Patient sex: M
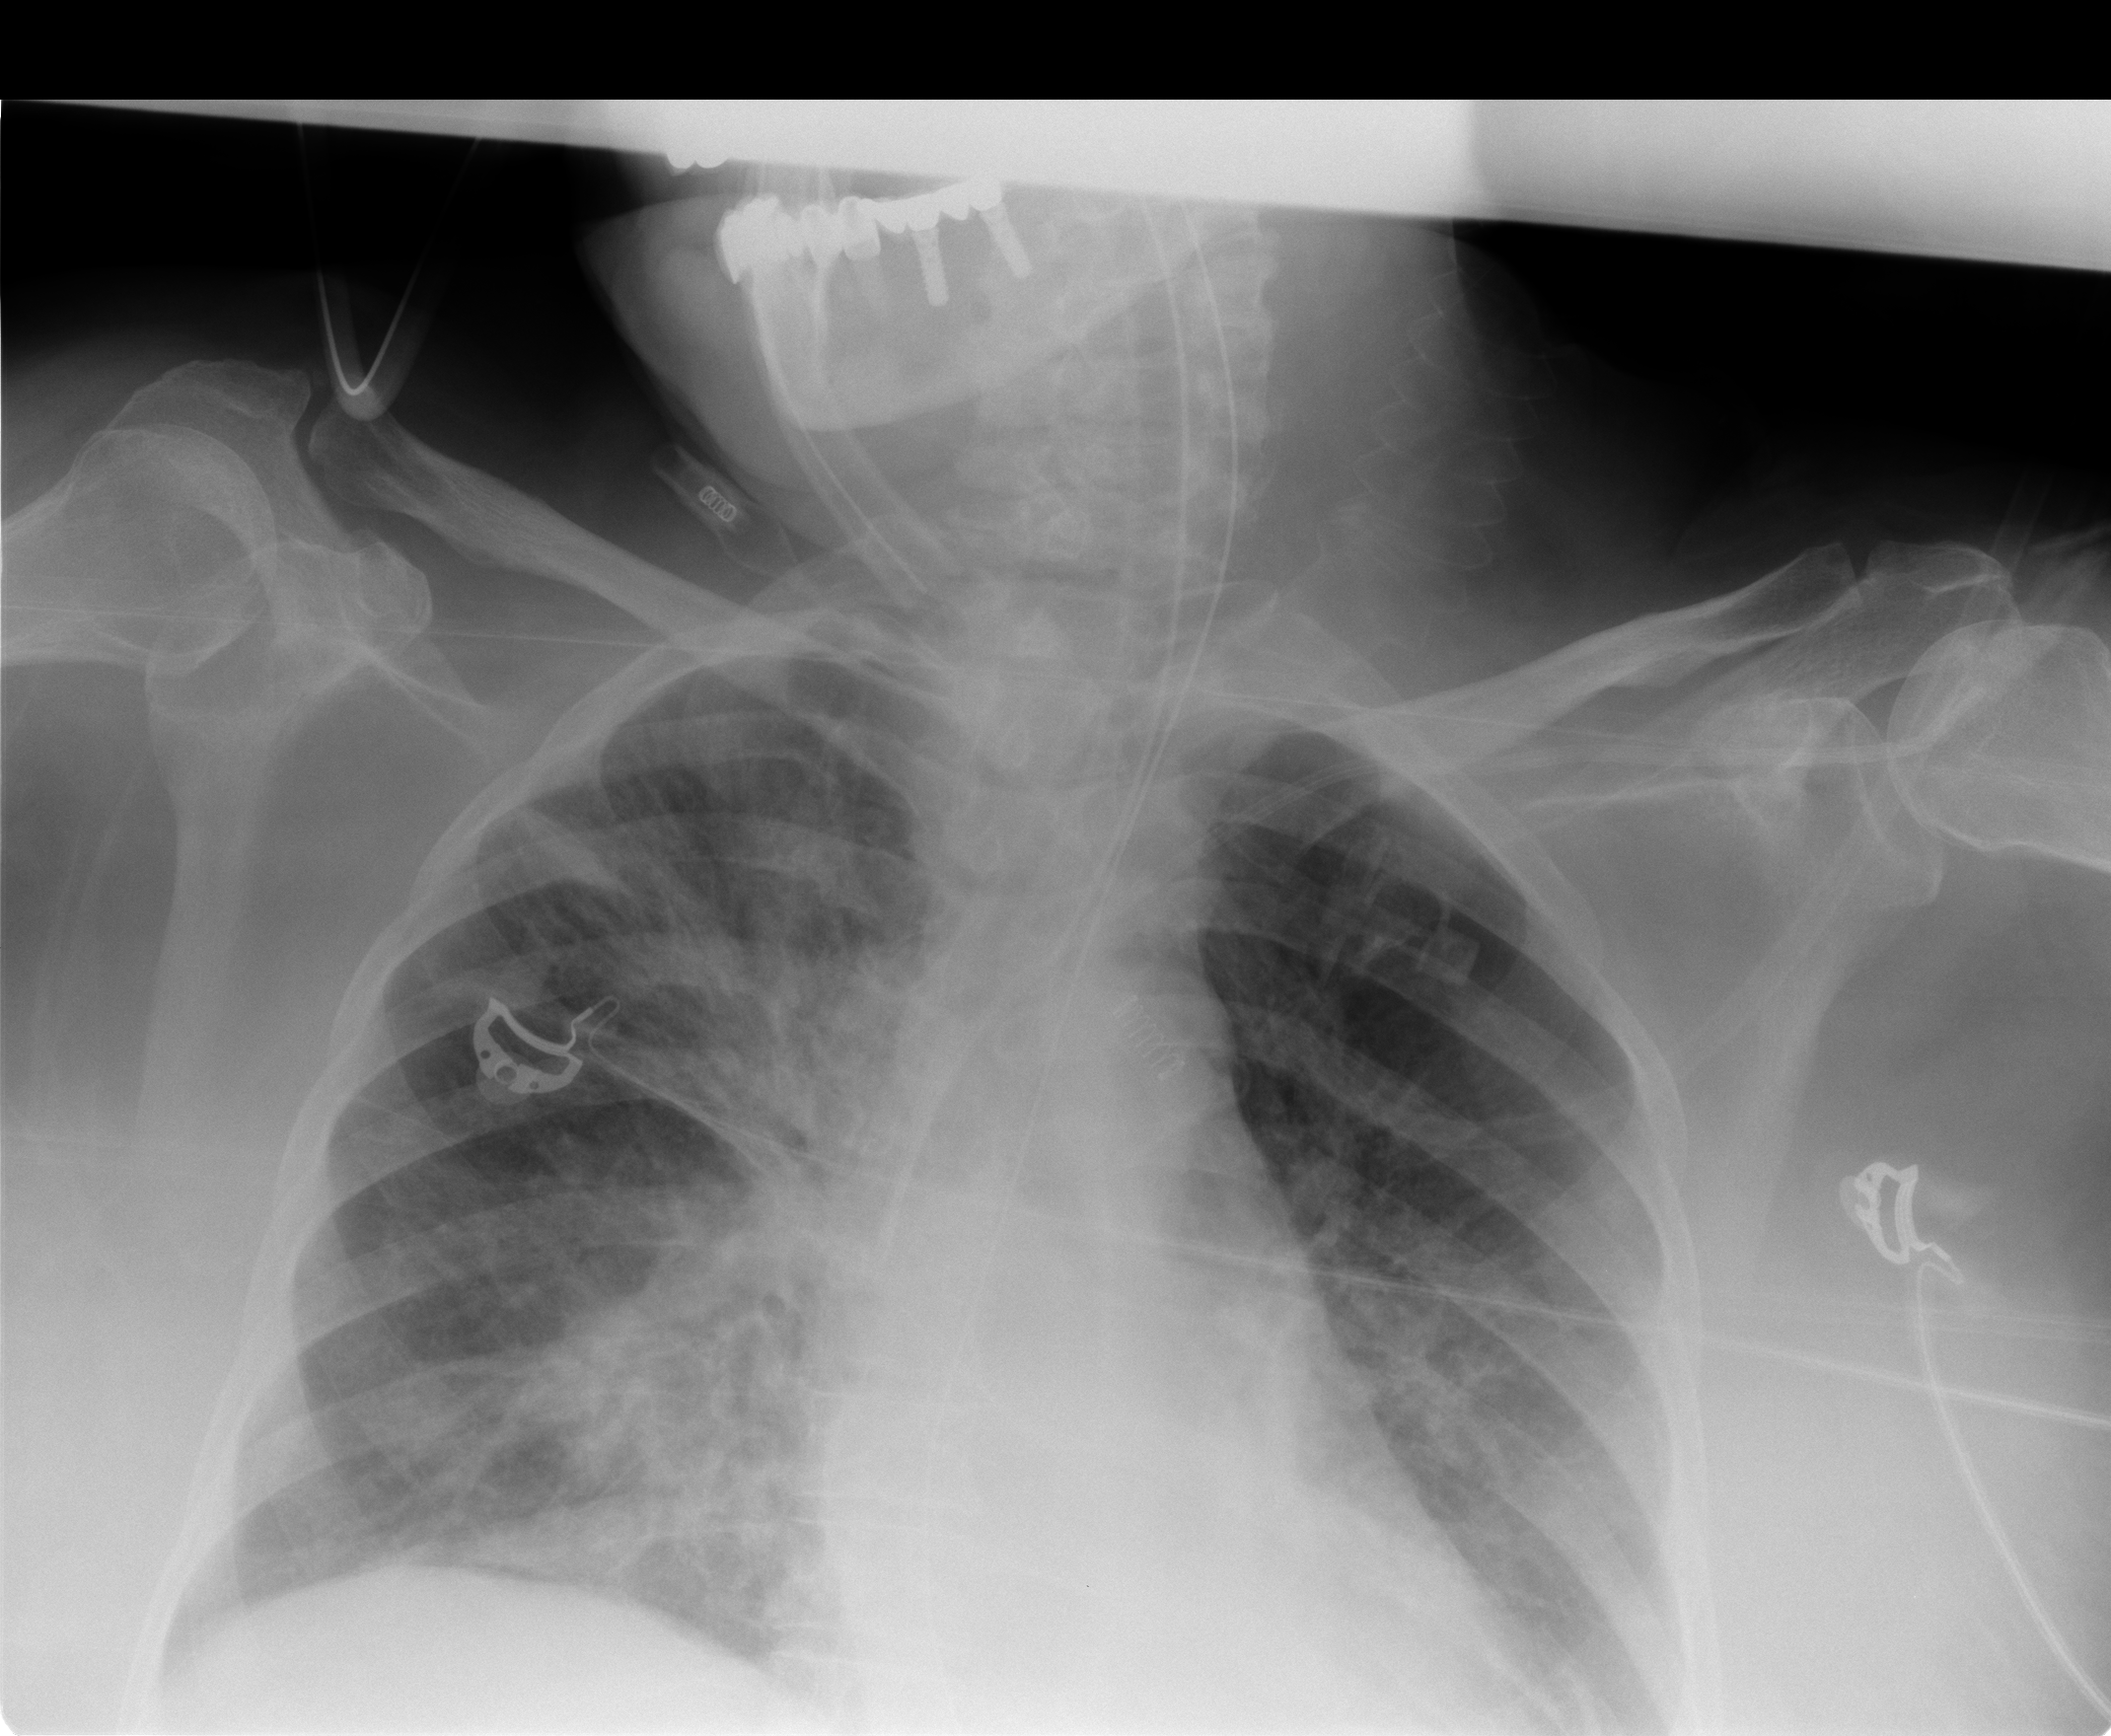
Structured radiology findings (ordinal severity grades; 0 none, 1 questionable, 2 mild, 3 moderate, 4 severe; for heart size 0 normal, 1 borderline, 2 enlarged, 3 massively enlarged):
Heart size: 0
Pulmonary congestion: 2
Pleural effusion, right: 1
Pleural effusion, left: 2
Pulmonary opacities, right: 3
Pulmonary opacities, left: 0
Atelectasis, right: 2
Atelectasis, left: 2